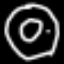
Label: donut